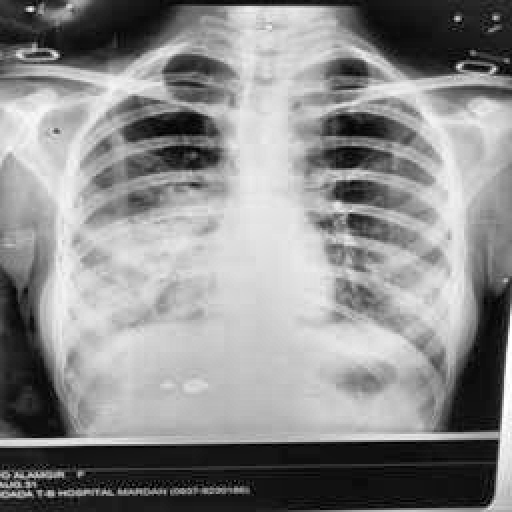
Finding: TUBERCULOSIS